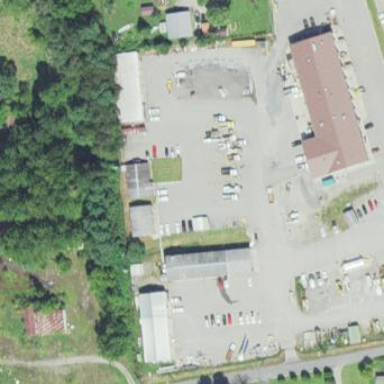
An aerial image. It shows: Parking area.